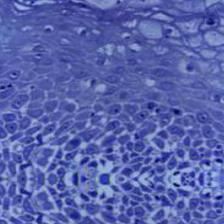
Diagnosis: Normal